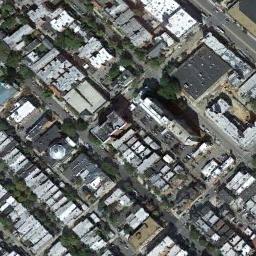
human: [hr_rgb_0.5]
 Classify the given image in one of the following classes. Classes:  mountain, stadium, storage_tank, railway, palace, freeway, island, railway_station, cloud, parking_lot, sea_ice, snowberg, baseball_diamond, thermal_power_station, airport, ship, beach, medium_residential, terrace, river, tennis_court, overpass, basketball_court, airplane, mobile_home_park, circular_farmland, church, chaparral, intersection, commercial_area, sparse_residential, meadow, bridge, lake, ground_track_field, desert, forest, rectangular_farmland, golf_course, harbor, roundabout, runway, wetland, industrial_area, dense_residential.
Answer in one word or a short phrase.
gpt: commercial_area